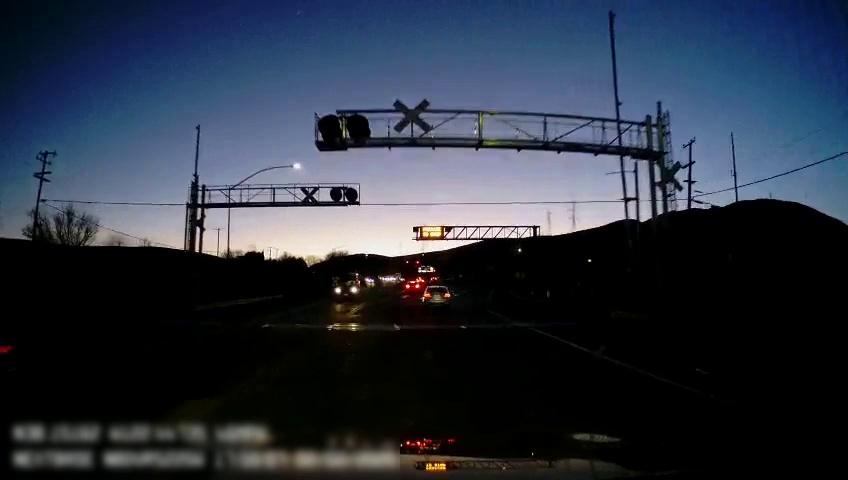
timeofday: Dusk/Dawn/Twilight
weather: Other
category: Drivable Space
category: Vehicles | Car
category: Vehicles | Van
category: Vehicles | SUV
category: Vehicles | Car
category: Lanes | Current Lane
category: Lanes | Opposite Lane
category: Lanes | Current Lane
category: Lanes | Current Lane
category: Traffic | Signs
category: Traffic | Signs
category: Traffic | Signs
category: Traffic | Lights
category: Traffic | Lights
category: Traffic | Lights
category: Traffic | Lights